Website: crate-barrel
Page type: account-selection
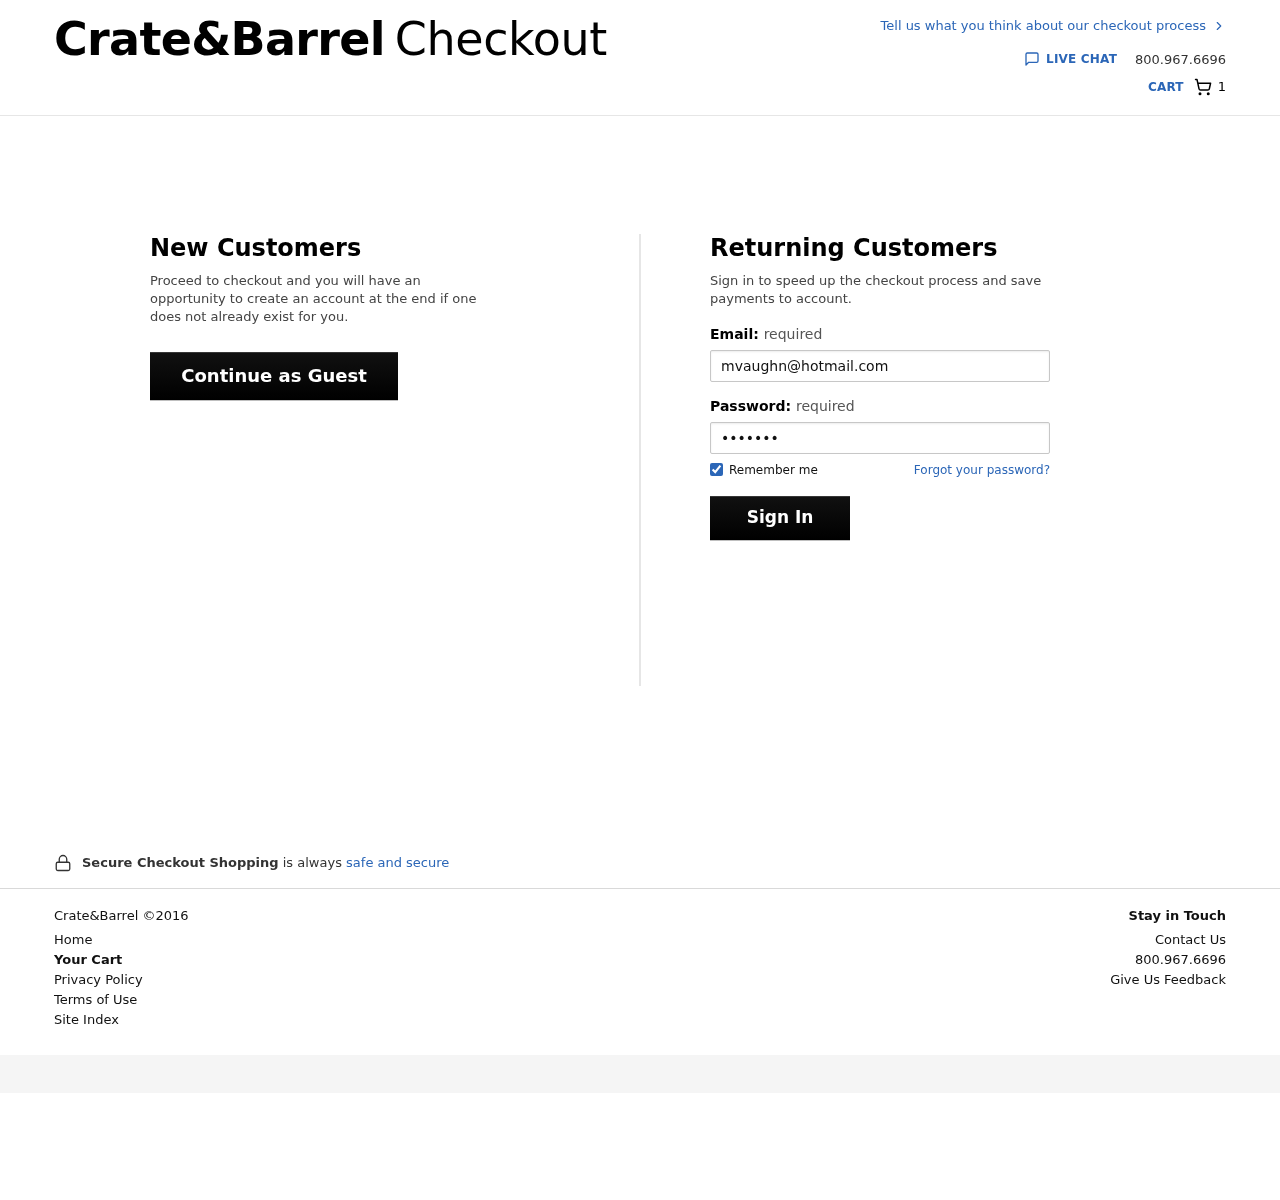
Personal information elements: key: PII_EMAIL
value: mvaughn@hotmail.com
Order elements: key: ORDER_NUM_ITEMS
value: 1